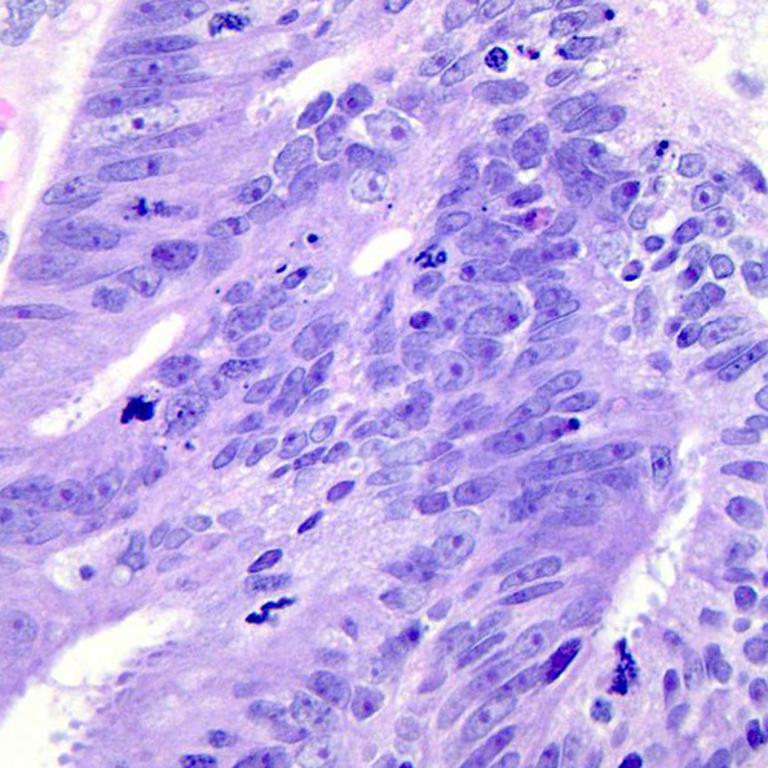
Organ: colon
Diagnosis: adenocarcinomas